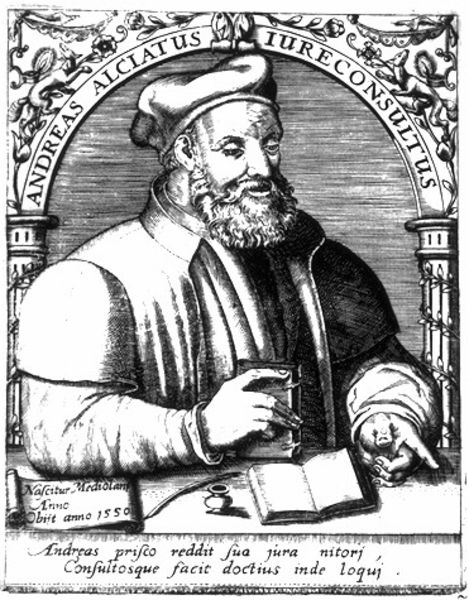
Titel: Bildnis des Andreas Alciatus
Künstler: Matthaeus (d.Ä.) Becker
Institution: (Seriendruck)
Schlagwörter: feder, hand, mann, schatten, weiß, blume, blumen, finger, geste, hintergrund, hut, mund, nase, profil, stirn, säule, säulen, zeichnung, blick, blüten, hund, tier, tiere, ornament, bart, kappe, mütze, schnurrbart, augen, falten, gesicht, kragen, mensch, rahmen, vollbart, ärmel, bildnis, hände, portrait, porträt, signatur, gewand, halbfigur, mantel, renaissance, ranken, holzschnitt, schrift, bücher, bogen, grafik, graphik, tafel, riemen, inschrift, lesen, zeigen, jahreszahl, schnauzbart, schnauzer, buch, druck, lithographie, schwarz-weiß, schraffur, radierung, stich, text, backenbart, fass, arzt, tinte, kapitelle, wissenschaftler, einband, seiten, schreiben, fingerzeig, kanneluren, gelehrter, tintenfass, porträit, kupferstich, legende, erklären, latein, lateinisch, umschrift, protrait, weisen, schriftband, zeigegestus, vortrag, humanist, bestien, erzählen, andreas, theologe, recht, jura, schreibwerkzeug, belehrung, emblematik, andreas alciatus, jure consultus, 1550, 1q550, begründer, zeigefinge, alclatus, alciatus, konsultant, consultus, vollbrat, belejrung